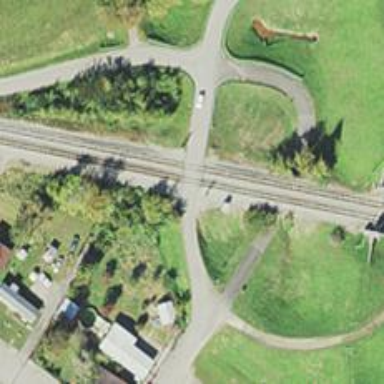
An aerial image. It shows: Level crossing with lights at railway intersection.